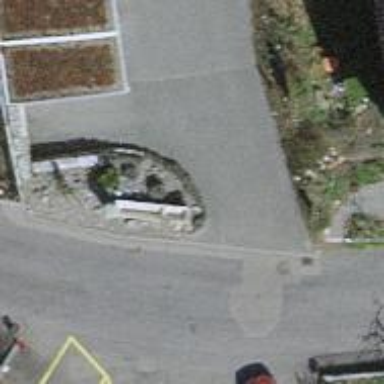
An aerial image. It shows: Fountain.